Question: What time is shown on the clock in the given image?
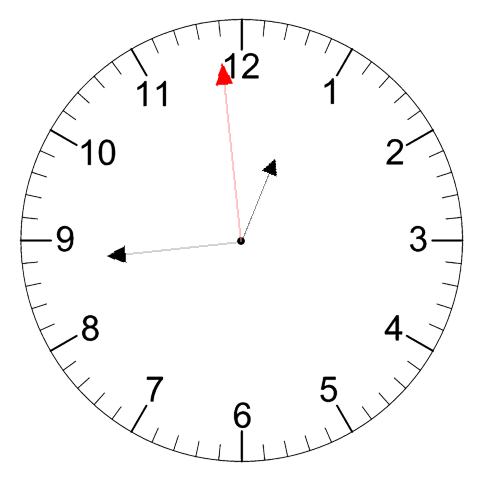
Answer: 12:43:59